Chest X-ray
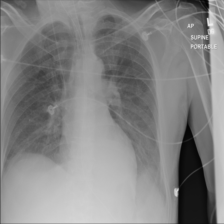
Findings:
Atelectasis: negative
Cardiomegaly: negative
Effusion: negative
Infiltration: negative
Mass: negative
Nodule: negative
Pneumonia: negative
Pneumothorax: negative
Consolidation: negative
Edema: negative
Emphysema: negative
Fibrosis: negative
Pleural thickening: negative
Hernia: negative